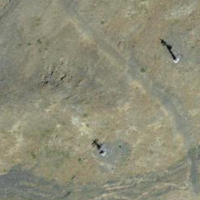
EUNIS habitat code: 31
Species observed at this site:
Silene acaulis